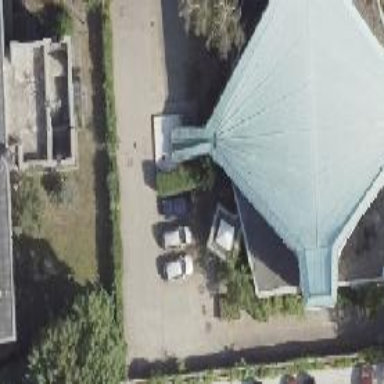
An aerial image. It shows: Building that serves as place of worship.